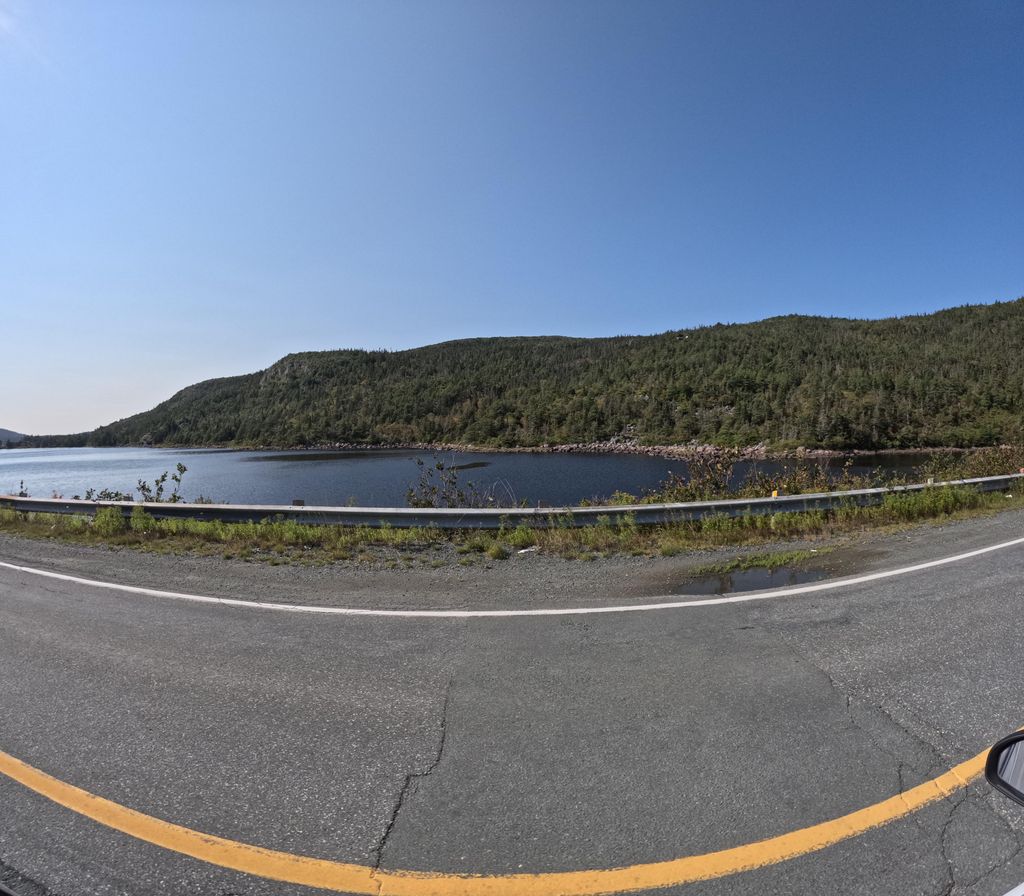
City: st_johns